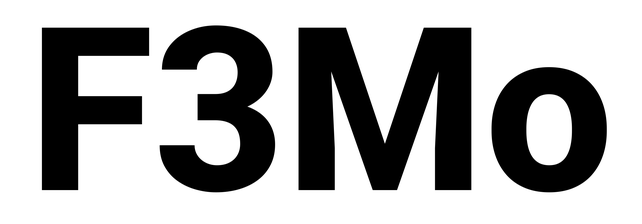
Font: Roboto_ExtraBold